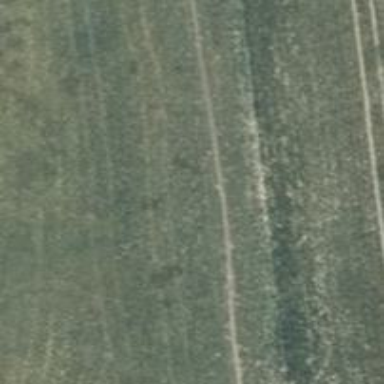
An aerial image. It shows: Ground path.